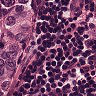
Metastatic tissue present: yes